Interaction volume radius: 10 \u00c5
Interaction volume height: 25 \u00c5
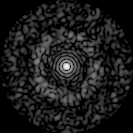
Disorder parameter: 0.8426